Question:
I want to refresh my datagridview if there are changes in a particular xml file. I got a FileSystemWatcher to look for any changes in the file and call the datagirdview function to reload the xml data.
When i tried, i'm getting 'Invalid data Exception error' Somebody please tell what is the mistake am i doing here??
'''
public Form1()
{
InitializeComponent();
FileSystemWatcher watcher = new FileSystemWatcher();
watcher.Path = @"C: est";
watcher.Changed += fileSystemWatcher1_Changed;
watcher.EnableRaisingEvents = true;
//watches only Person.xml
watcher.Filter = "Person.xml";
//watches all files with a .xml extension
watcher.Filter = "*.xml";
}
private const string filePath = @"C: est\Person.xml";
private void LoadDatagrid()
{
try
{
using (XmlReader xmlFile = XmlReader.Create(filePath, new XmlReaderSettings()))
{
DataSet ds = new DataSet();
ds.ReadXml(xmlFile);
dataGridView1.DataSource = ds.Tables[0]; //Here is the problem
}
}
catch (Exception ex)
{
MessageBox.Show(ex.ToString());
}
}
private void Form1_Load(object sender, EventArgs e)
{
LoadDatagrid();
}
private void fileSystemWatcher1_Changed(object sender, FileSystemEventArgs e)
{
LoadDatagrid();
}
'''
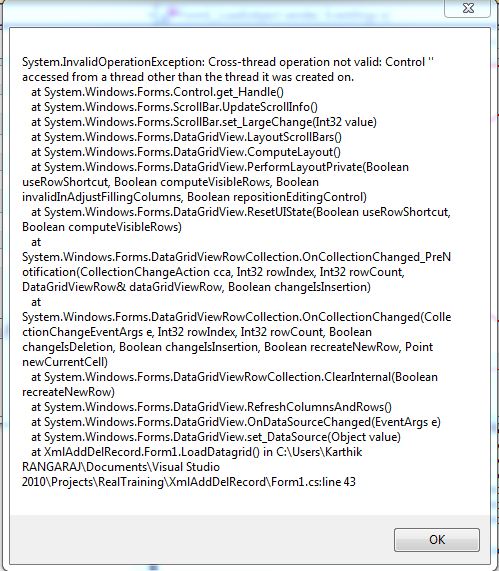
Answer: This is because the 'FileSystemWatcher' runs on a distinct thread, not the UI thread. On winforms apps only the UI thread - the main thread of the program - can interact with visual constrols. If you need to interact with visual controls from another thread - like this case - you must call 'Invoke' on the target control.
'''
// this event will be fired from the thread where FileSystemWatcher is running.
private void fileSystemWatcher1_Changed(object sender, FileSystemEventArgs e)
{
// Call Invoke on the current form, so the LoadDataGrid method
// will be executed on the main UI thread.
this.Invoke(new Action(()=> LoadDatagrid()));
}
'''